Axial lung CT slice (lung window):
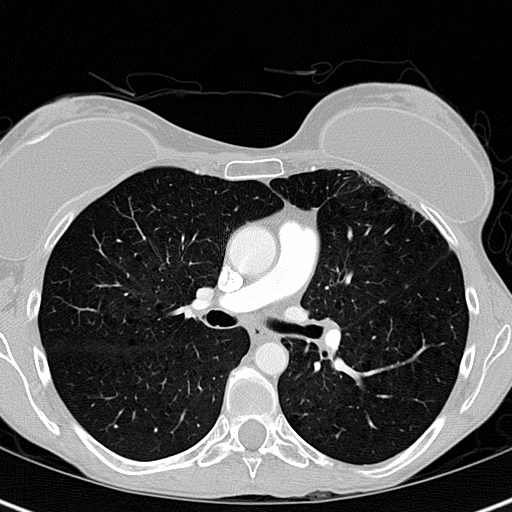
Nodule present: no